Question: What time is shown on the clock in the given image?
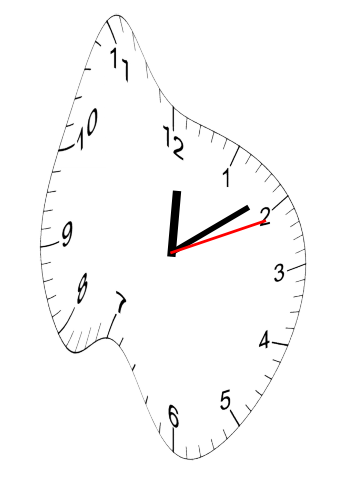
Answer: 12:09:11